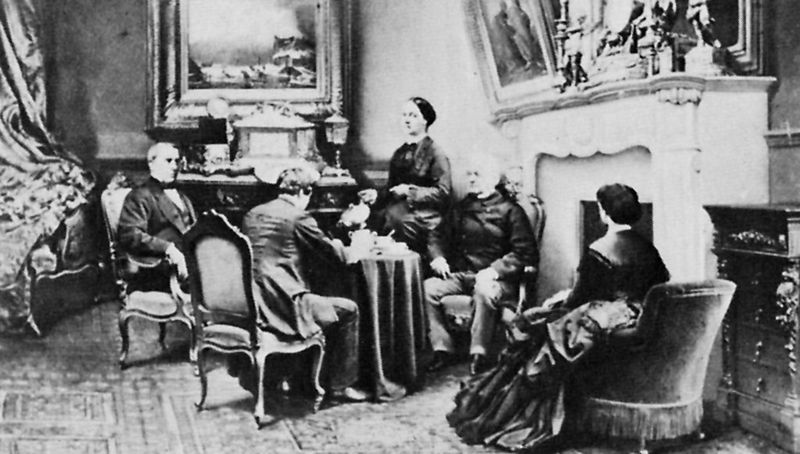
Titel: Thiers Familie
Künstler: E. Flamant
Standort: Paris
Institution: Bibliothèque Nationale
Schlagwörter: gemälde, gruppe, mann, schatten, weiß, frauen, menschen, sitzen, damen, frau, grau, kleid, lampe, lampen, licht, männer, raum, rücken, schwarz, stuhl, stühle, tisch, zeichnung, zimmer, dame, gesellschaft, teppich, alt, trinken, mensch, rahmen, stehen, bild, innenraum, möbel, spiegel, tischdecke, tischtuch, vorhang, boden, fransen, interieur, reich, sessel, sitzend, stoff, familie, innen, personen, kamin, ofen, kanne, bilder, kommode, schrank, schreibtisch, wohnzimmer, lehne, farbe, saal, essen, löffel, gardine, salon, kaffee, spielen, uhr, bett, schublade, kerzen, leuchter, tee, knie, fein, unscharf, foto, fotografie, photographie, service, schwarzweiss, wagner, vitrine, photo, komode, besuch, anrichte, gedeck, kerzenhalter, armlehnen, teekanne, bild im bild, sekretär, aufnahme, kaminzimmer, neuschwanstein, zuckerdose, kafee, teetrinken, iß, psychologe, teekane, tischtich